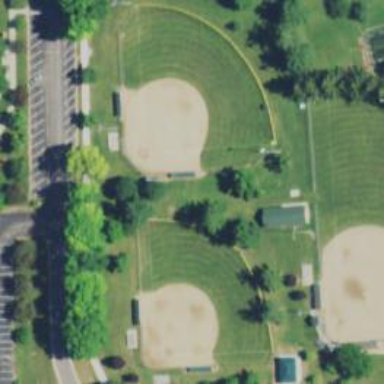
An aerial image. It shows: Baseball pitch for leisure land.